Question: For some odd reason all my column 1 items are moved to the left of my screen, and so I cannot see it unless I add a String with a bunch of spaces, eg. "----- This works" whereas '4' this would not work.
In the table below I added an example if I add a bunch of spaces with a string and then with a normal number.
1. I have tried googling for a solution but for some reason, I cannot find any likewise situations.
2. I have tried to mess around with the layout but it only makes everything scrambled.
I added a picture of the result:

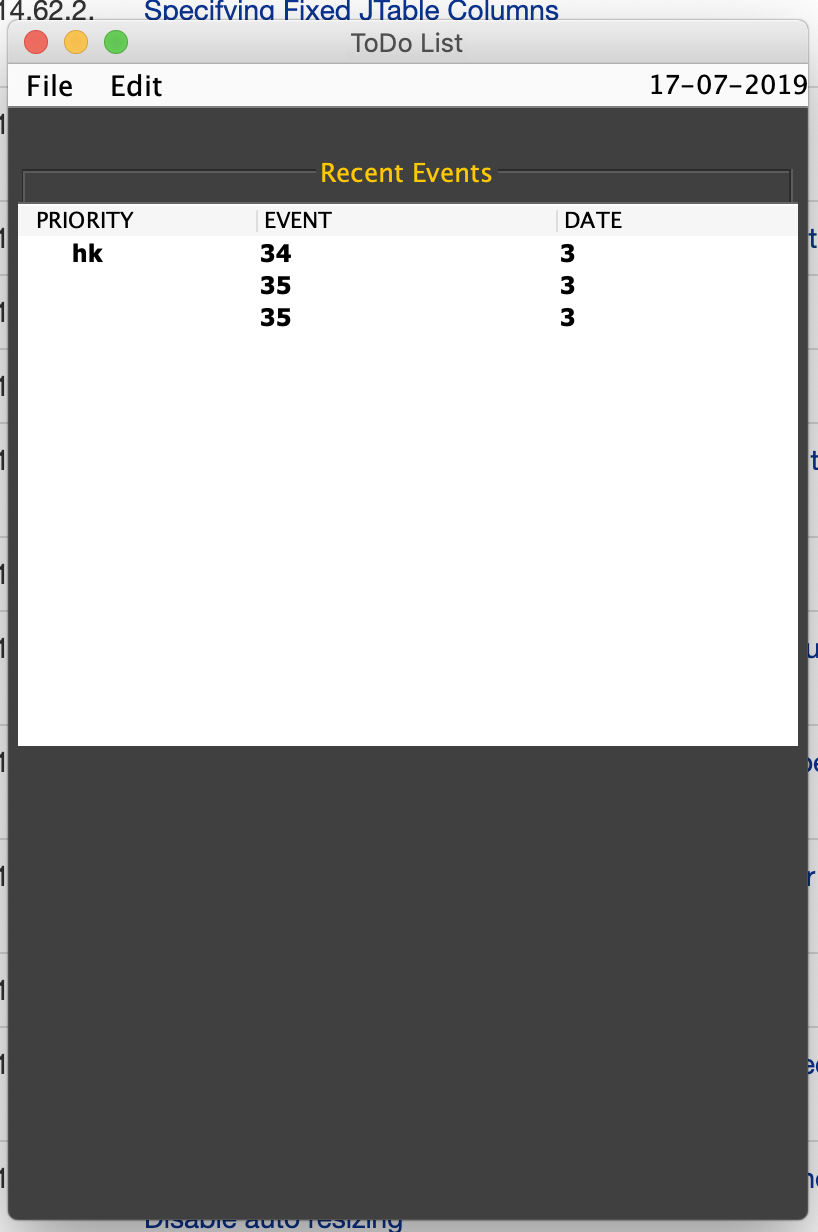
Answer: Below is a method that allows you to set your JTable's columns alignment by making changes to the default Table Cell Renderer. Read the comments within code:
'''
/**
* Sets the Table Cells alignment for whichever table column you like. You can
* set the alignment for any column of cells providing you know the Header Column
* Name. One column of cells or all columns of cells can have the alignment modified.
* It's all a matter of how you supply the configuration data within the <b>{@code
* columnName}</b> parameter (see below).<br><br>
*
* @param theTable (JTable) Here you provide the JTable variable name for which to
* work with.<br>
*
* @param columnName (String) <b>Read this section carefully!</b> It's important if
* you want success with the use of this method.
*
* There are three ways to set the alignment of one or more JTable columns and they
* are as follows:<pre>
*
* 1) Supply a single Header Column Name in this parameter then set
* its' desired cell alignment within the optional alignType par-
* ameter, for example:
*
* alignJTableCells(jTable1, "ID", 4); // 4 = Right Align
* alignJTableCells(jTable1, "First Name", 2); // 2 = Left Align
*
* 2) Supply a single Header Column Name and its' desired alignment
* type string delimited with a Semicolon (;), for example:
*
* alignJTableCells(jTable1, "ID;Right"); // Right Align
* alignJTableCells(jTable1, "First Name;Left"); // Left Align
*
* When setting alignments this way you <i><b>can not</b></i> use the optional
* alignType parameter.
*
* 3) Supply multiple Header Column Names and their semicolon delimited
* desired alignment type strings each delimited with a Pipe character
* (|), for example:
*
* String alignmentConfig = "ID;Right|First Name;Left|Age;Center"
* alignJTableCells(jTable1, alignmentConfig); // Multiple Align
*
* When setting alignments this way you <i><b>can not</b></i> use the optional
* alignType parameter.</pre>
*
* Header Column Names must be identical and of the same letter case as what
* was established within the JTable Header. Alignment Type strings of LEFT,
* RIGHT, CENTER, LEADING, TRAILING can be of any letter case (case insensitive).
*
*
* @param alignType (Optional - Integer) Only to be used if the columnName parameter
* contains a "single" Header Column Name only. The different Alignment Types with their
* respective integer values are:<pre>
*
* Left 2
* Right 4
* Center 0
* Leading 10
* Trailing 11</pre>
*/
public void alignJTableCells(JTable theTable, String columnName, int... alignType) {
final int Align_LEFT = 2;
final int Align_CENTER = 0;
final int Align_RIGHT = 4;
final int Align_LEADING = 10;
final int Align_TRAILING = 11;
String cell;
String cellName;
int cellAlign = -1;
int at = 2; //LEFT
if (alignType.length != 0) {
at = alignType[0];
}
try {
if (columnName.contains(";")) {
String[] colParts;
if (columnName.contains("|")) {
colParts = columnName.split("\|");
}
else {
colParts = new String[1];
colParts[0] = columnName;
}
for (int j = 0; j < colParts.length; j++) {
cellName = colParts[j].split(";")[0];
String cellAlignmentStrg = colParts[j].split(";")[1];
switch (cellAlignmentStrg.toLowerCase()) {
case "left":
cellAlign = Align_LEFT;
break;
case "right":
cellAlign = Align_RIGHT;
break;
case "center":
cellAlign = Align_CENTER;
break;
case "leading":
cellAlign = Align_LEADING;
break;
case "trailing":
cellAlign = Align_TRAILING;
break;
}
DefaultTableCellRenderer renderer = new DefaultTableCellRenderer();
renderer.setHorizontalAlignment(cellAlign);
theTable.getColumn(cellName).setCellRenderer(renderer);
}
}
else {
DefaultTableCellRenderer rightRenderer = new DefaultTableCellRenderer();
rightRenderer.setHorizontalAlignment(at);
theTable.getColumn(columnName).setCellRenderer(rightRenderer);
}
theTable.repaint();
}
catch (Exception e) {
e.printStackTrace();
}
}
'''